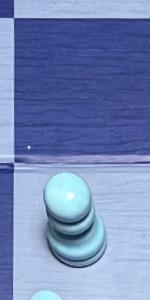
Label: Pawn_White